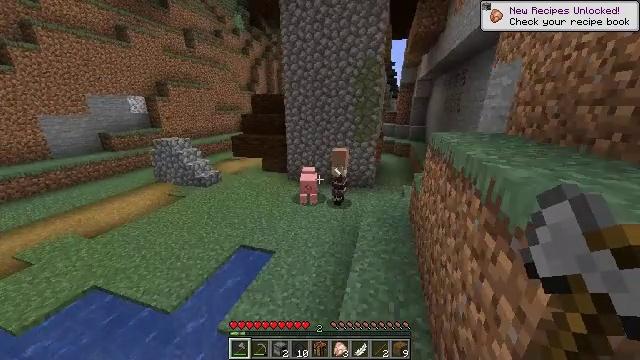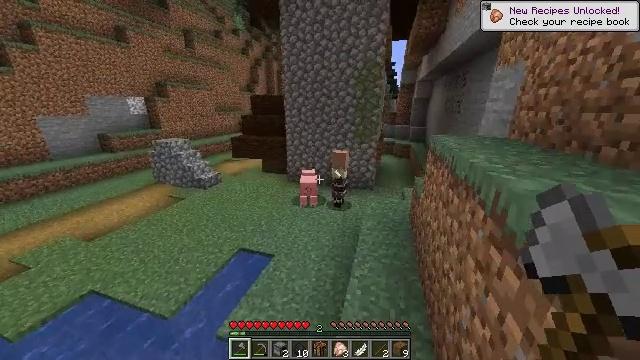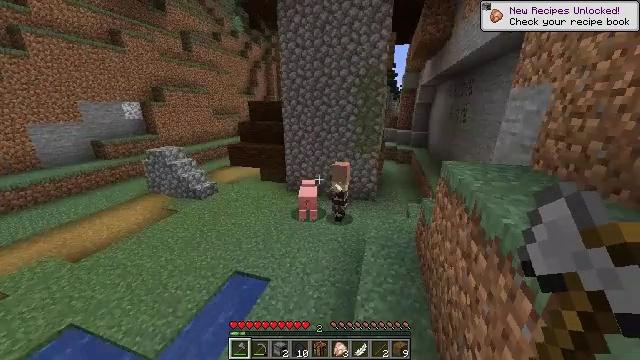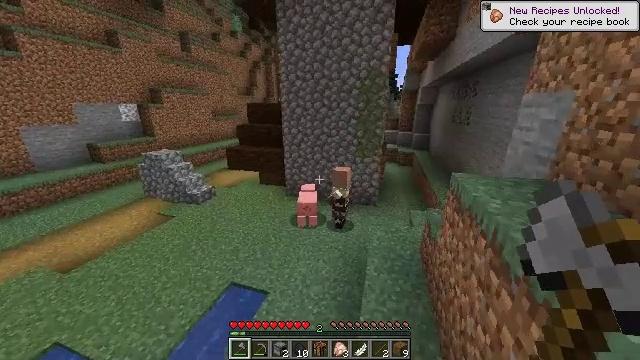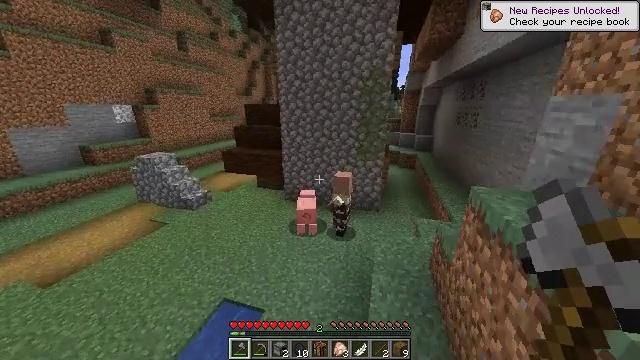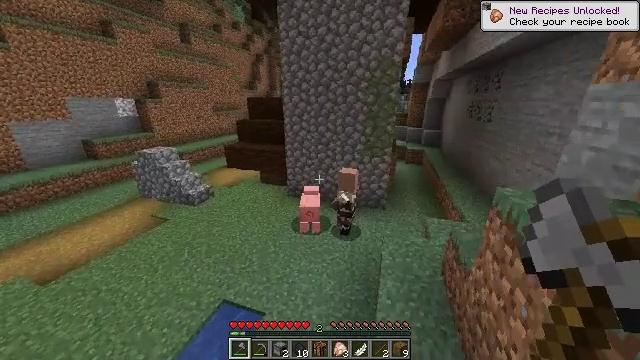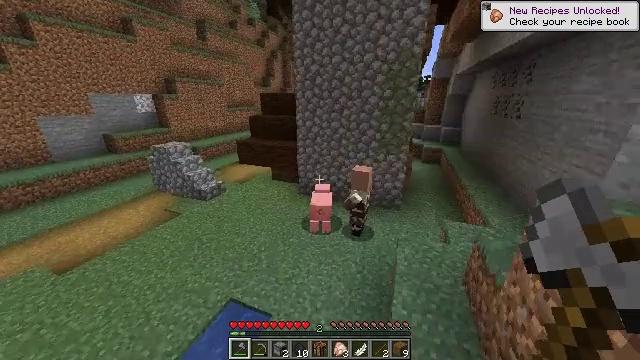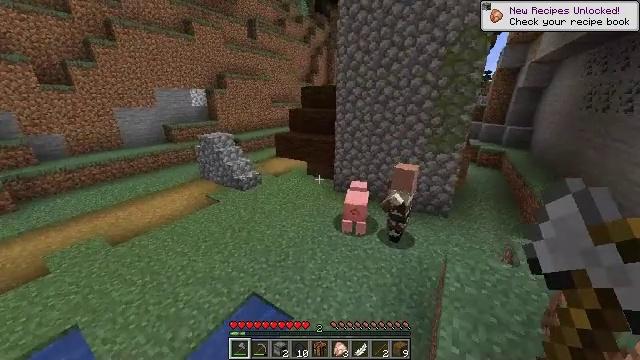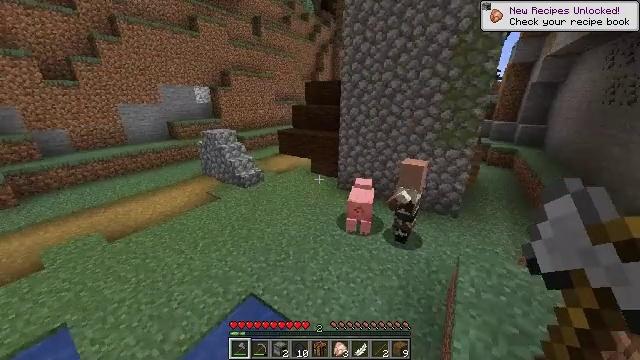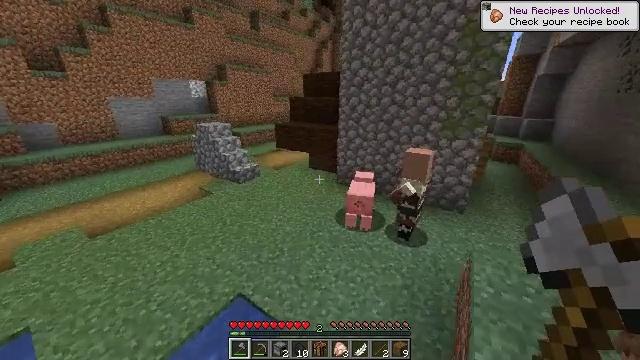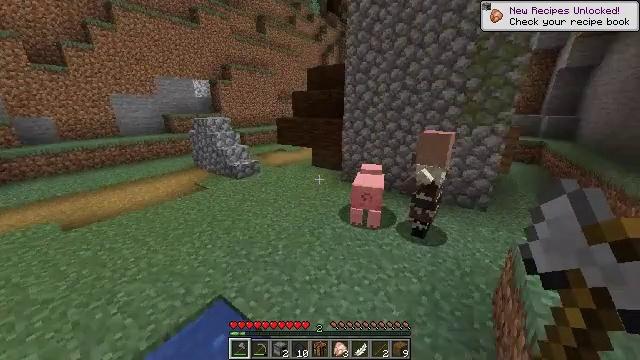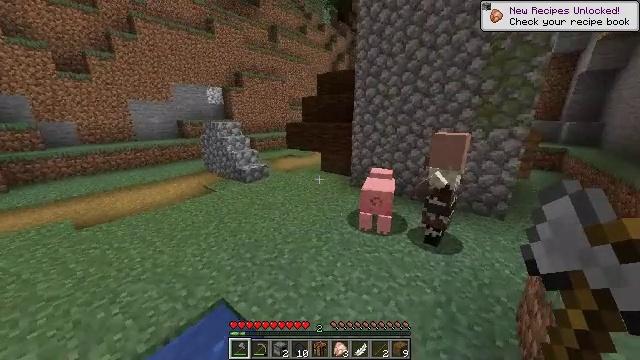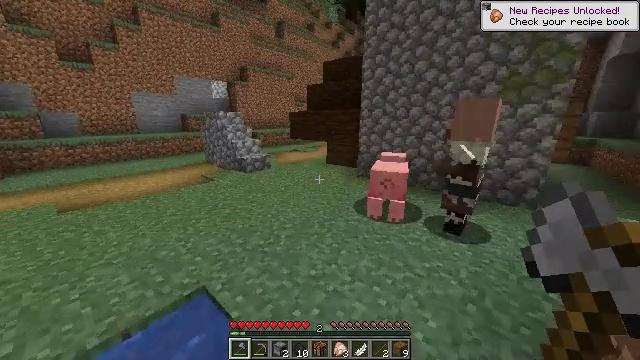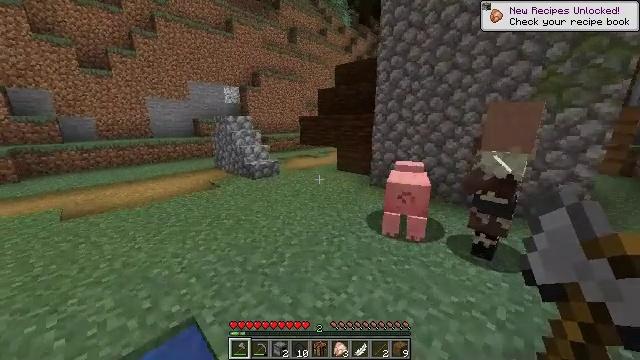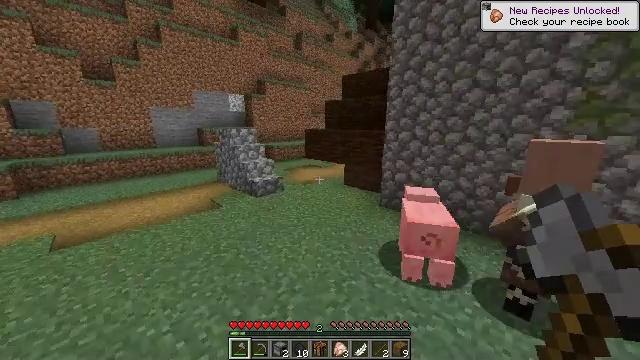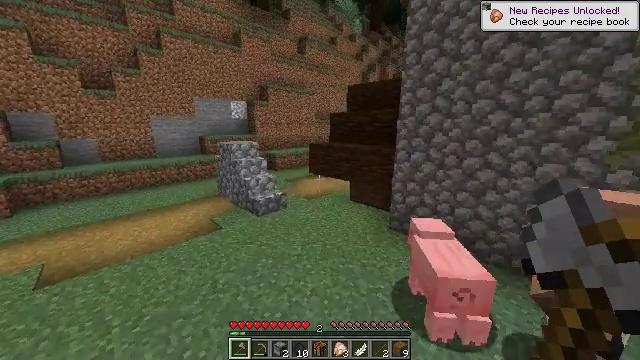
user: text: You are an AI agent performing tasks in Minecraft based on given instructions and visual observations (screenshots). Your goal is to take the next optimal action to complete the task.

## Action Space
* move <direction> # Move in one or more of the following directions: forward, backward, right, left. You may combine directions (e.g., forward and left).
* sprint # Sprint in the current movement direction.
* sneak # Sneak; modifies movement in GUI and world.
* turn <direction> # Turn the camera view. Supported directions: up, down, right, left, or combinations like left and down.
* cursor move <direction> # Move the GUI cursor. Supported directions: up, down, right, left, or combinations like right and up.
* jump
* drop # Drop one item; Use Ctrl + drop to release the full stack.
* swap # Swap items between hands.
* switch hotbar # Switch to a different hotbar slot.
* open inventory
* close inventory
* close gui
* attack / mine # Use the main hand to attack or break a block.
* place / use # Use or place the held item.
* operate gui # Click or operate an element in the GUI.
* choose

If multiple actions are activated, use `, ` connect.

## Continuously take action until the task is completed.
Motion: motion action
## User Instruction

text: Collect the blue bed by attacking it.
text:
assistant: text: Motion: move forward, sprint, jump
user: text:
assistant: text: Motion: move forward, sprint, jump
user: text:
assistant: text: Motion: move forward, sprint, jump
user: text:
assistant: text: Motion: move forward, sprint, jump
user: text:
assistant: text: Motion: move forward, sprint, turn left and down, jump
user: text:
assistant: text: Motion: move forward, sprint, turn left, jump
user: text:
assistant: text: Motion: move forward, sprint, turn left, jump
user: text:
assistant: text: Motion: move forward, sprint, turn left, jump
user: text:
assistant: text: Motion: move forward, sprint, jump
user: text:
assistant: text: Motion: move forward, sprint, turn left and up
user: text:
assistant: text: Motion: move forward and move left, sprint, turn left and up, jump
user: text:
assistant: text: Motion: move forward and move left, sprint, turn left, jump
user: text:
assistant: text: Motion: move forward and move left, sprint, turn left and up, jump
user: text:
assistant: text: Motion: move forward and move left, sprint, turn left, jump
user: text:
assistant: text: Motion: move forward and move left, sprint, jump
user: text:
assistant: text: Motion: move forward and move left, sprint, turn left, jump
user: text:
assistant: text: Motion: move forward and move left, sprint, jump
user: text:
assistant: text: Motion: move forward and move left, sprint, jump
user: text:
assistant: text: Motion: move forward and move left, sprint, jump
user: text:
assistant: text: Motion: move forward and move left, sprint, jump
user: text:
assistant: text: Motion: move forward, sprint
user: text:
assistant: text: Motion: move forward, sprint, turn right
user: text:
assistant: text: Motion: move forward, sprint, turn right
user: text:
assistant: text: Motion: move forward, sprint, turn right
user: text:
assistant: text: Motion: move forward, sprint
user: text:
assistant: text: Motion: move forward, sprint
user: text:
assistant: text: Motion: move forward, sprint
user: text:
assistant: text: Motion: move forward, sprint
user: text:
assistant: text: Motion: move forward, sprint, jump
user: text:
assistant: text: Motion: move forward, sprint, jump